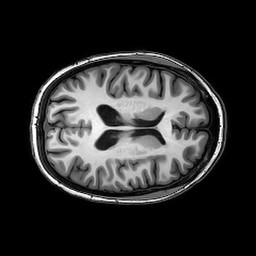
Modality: T1w
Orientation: axial
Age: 25
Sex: female
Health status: healthy
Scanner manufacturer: philips
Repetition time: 0.0082 s
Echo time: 0.00376 s